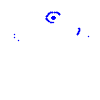
Particle: proton